Interaction volume radius: 10 \u00c5
Interaction volume height: 15 \u00c5
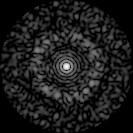
Disorder parameter: 0.8567